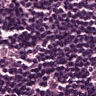
Metastatic tissue present: no